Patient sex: M
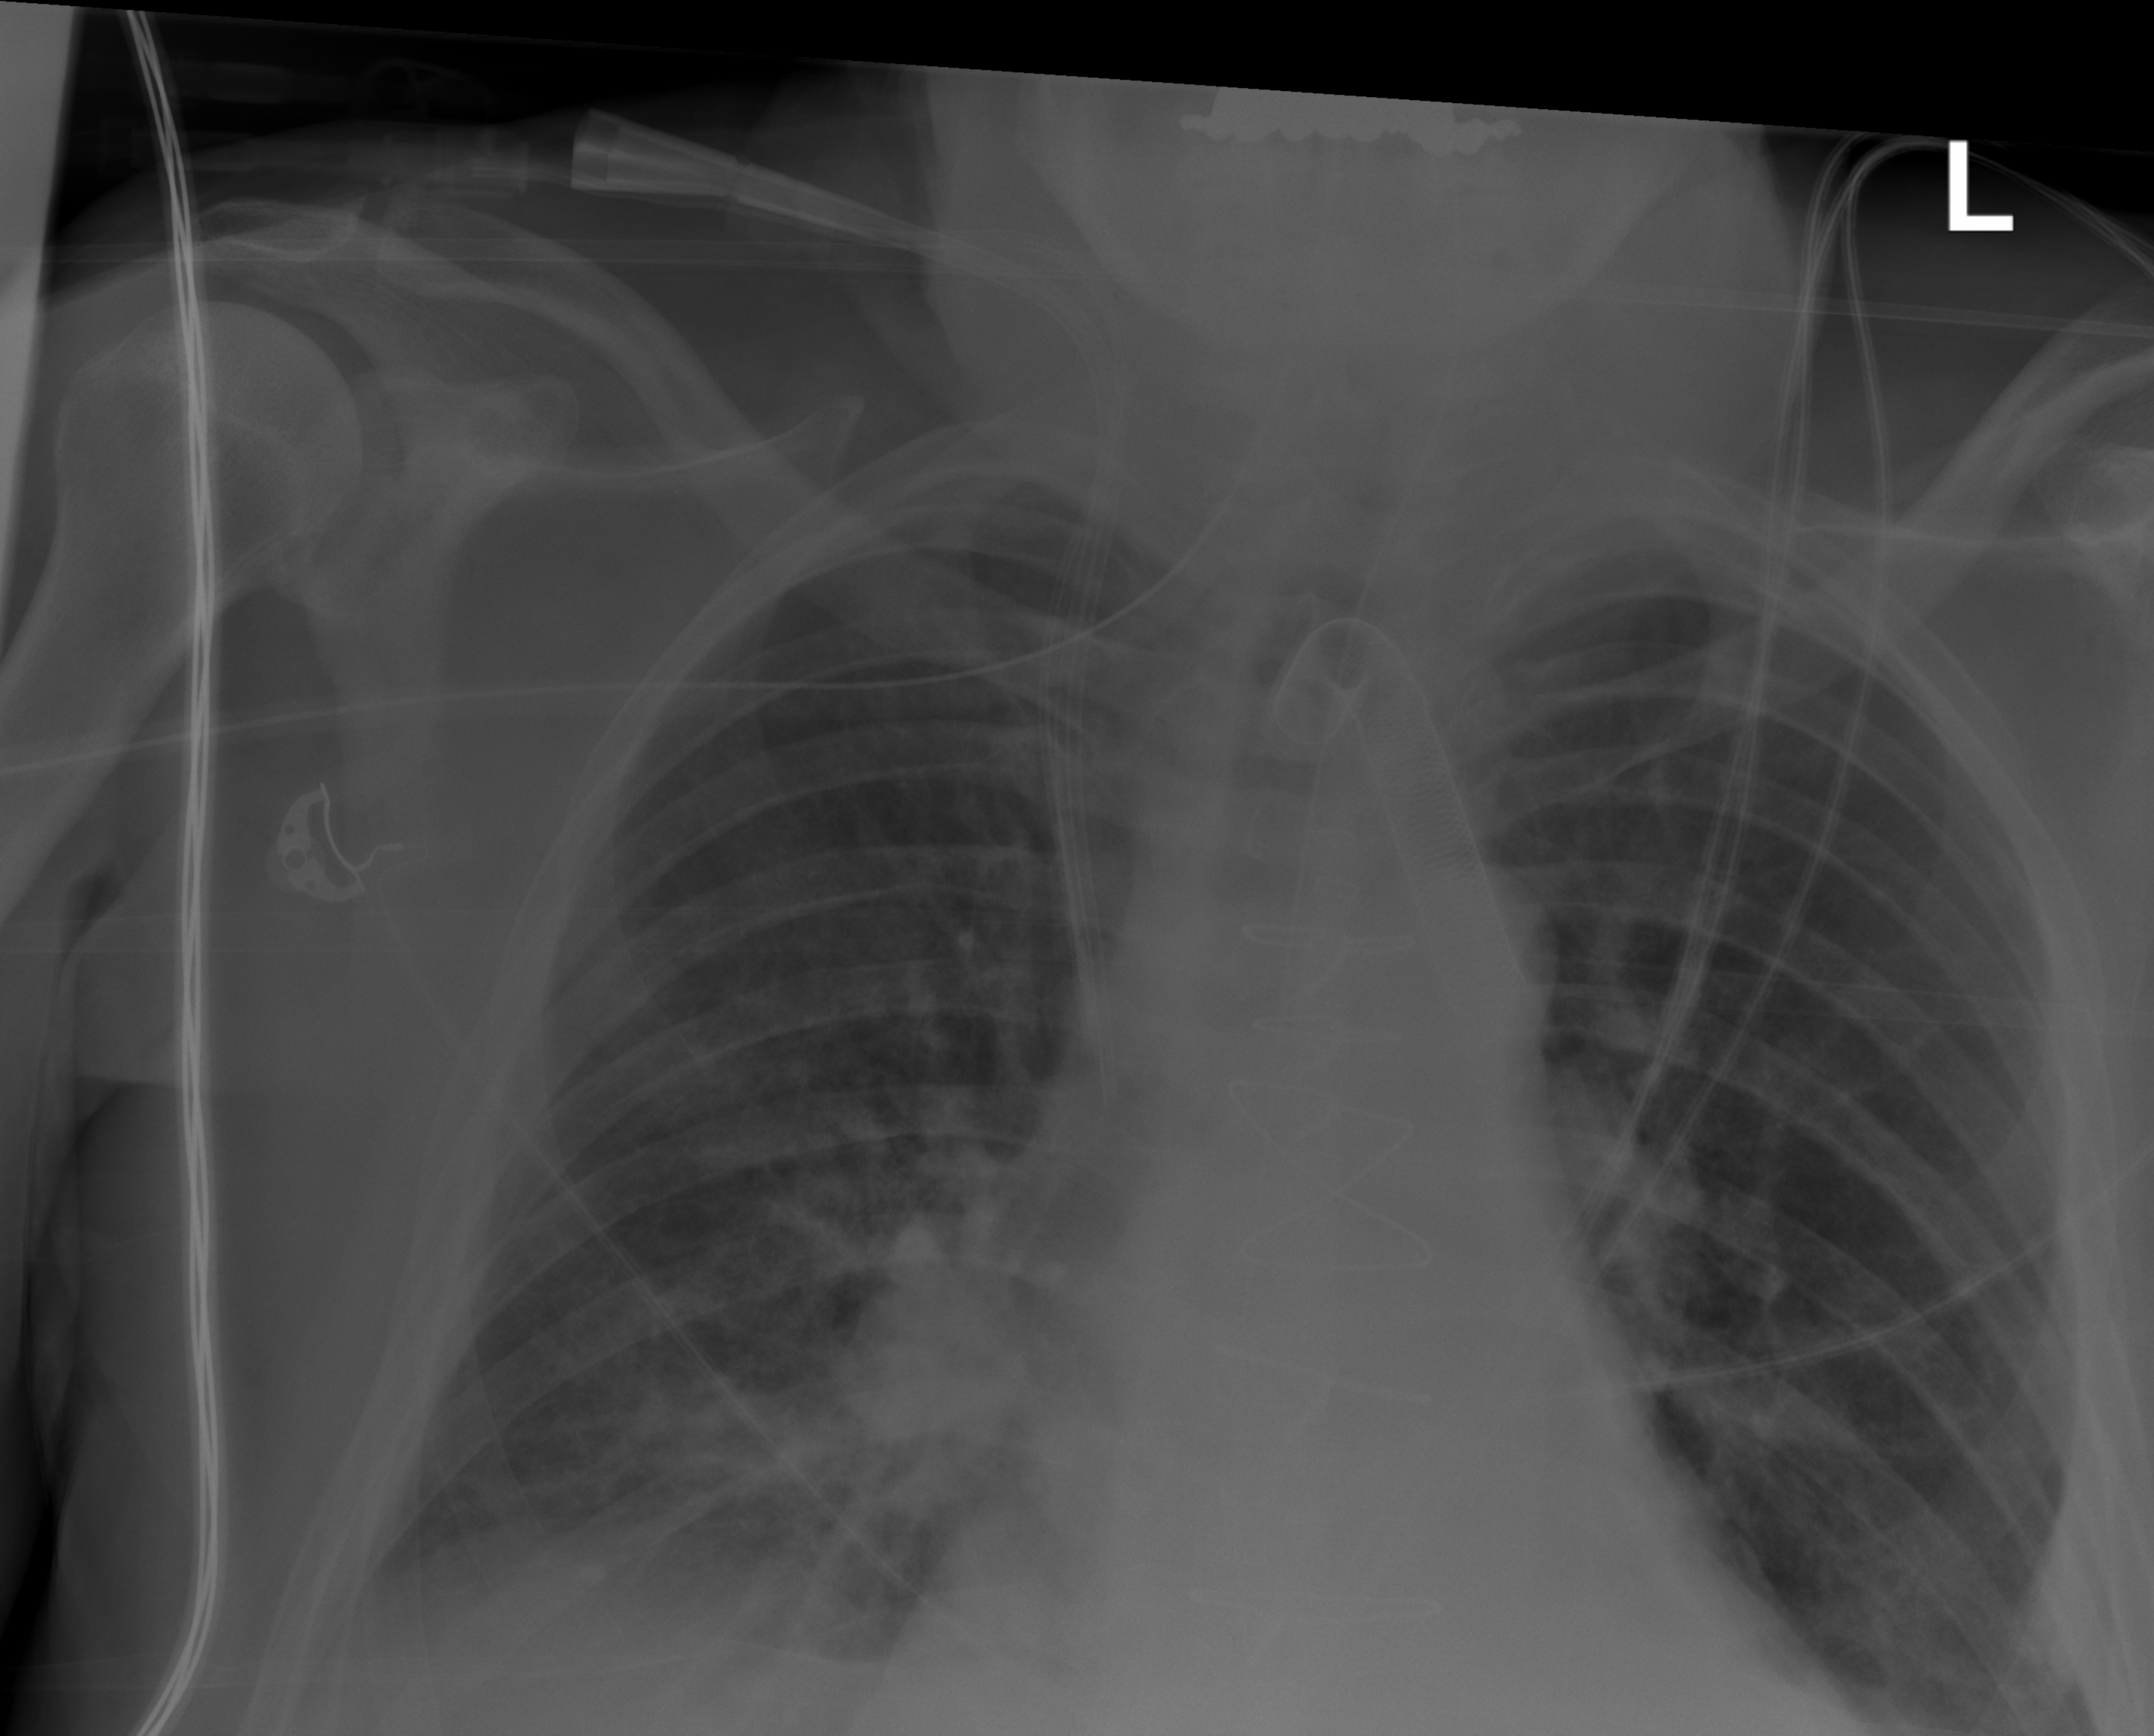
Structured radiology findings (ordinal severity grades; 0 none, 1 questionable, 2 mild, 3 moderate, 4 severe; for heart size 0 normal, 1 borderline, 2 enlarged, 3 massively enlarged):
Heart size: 2
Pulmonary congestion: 2
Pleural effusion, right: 0
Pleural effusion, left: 2
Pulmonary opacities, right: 2
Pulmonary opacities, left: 0
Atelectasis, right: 2
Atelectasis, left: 2